Interaction volume radius: 10 \u00c5
Interaction volume height: 40 \u00c5
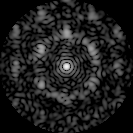
Disorder parameter: 0.6498